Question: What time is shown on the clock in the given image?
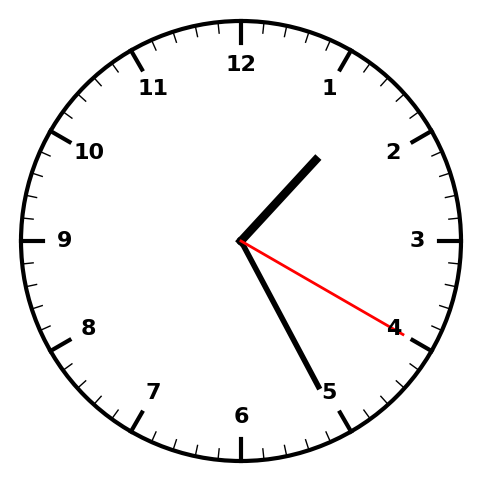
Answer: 01:25:20